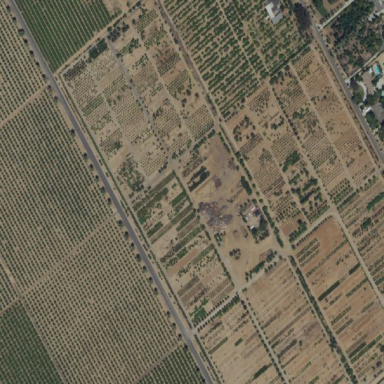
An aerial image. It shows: Plant nursery.